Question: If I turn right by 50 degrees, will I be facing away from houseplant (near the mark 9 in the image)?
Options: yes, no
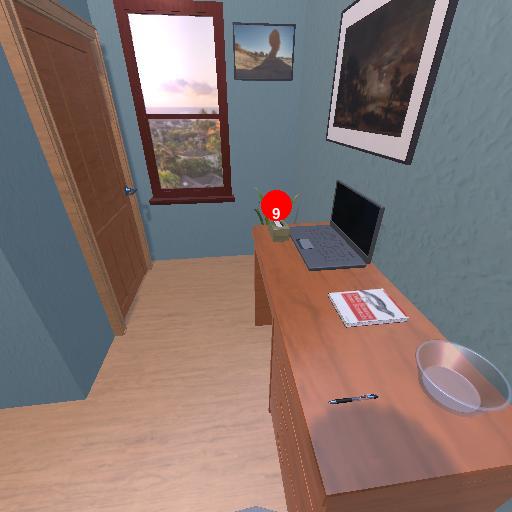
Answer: yes